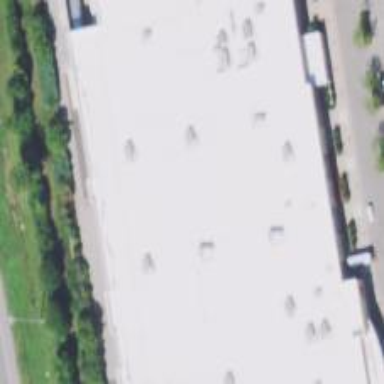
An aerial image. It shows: Retail building housing department store.